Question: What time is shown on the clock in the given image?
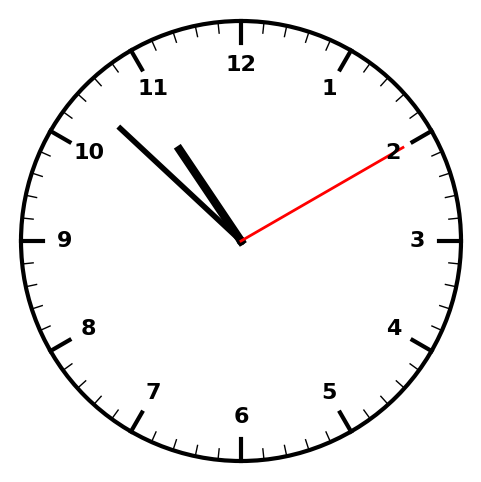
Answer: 10:52:10